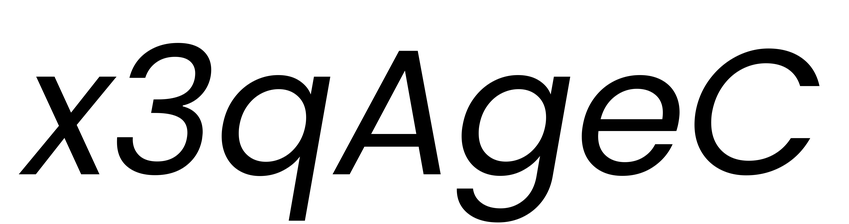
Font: Poppins-Italic